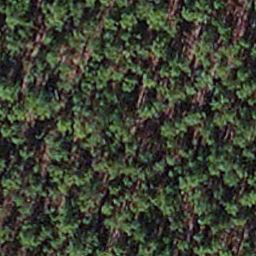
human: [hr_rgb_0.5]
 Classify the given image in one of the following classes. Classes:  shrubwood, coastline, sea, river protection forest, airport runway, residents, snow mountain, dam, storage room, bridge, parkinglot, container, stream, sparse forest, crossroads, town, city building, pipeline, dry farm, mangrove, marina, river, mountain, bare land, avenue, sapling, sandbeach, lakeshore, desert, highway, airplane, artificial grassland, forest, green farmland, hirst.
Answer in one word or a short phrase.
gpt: sapling